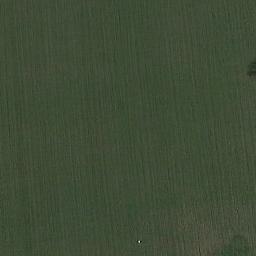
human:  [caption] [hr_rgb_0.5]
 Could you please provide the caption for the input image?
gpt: The meadow is dense but uneven .

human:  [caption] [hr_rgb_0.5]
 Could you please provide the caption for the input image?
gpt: This meadow has dense grasses and a vertical striped texture .

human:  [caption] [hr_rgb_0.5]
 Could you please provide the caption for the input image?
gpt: The entire image is dominated by grass .

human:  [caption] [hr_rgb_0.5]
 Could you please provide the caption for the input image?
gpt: A large strip of lush green grass .

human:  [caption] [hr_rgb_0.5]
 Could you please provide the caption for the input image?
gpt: A green and smooth meadow with green grass .